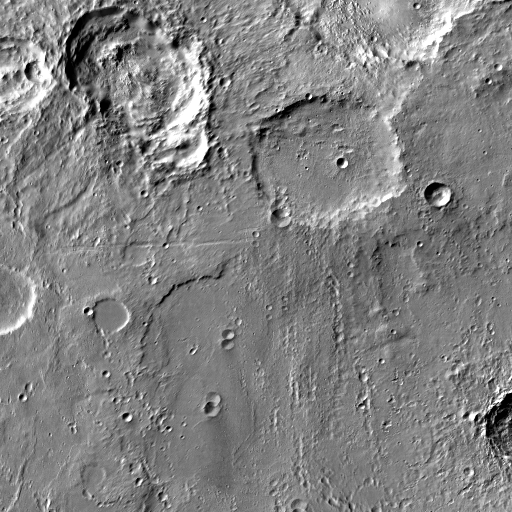
Crater classes present: Background, Other, Layered, Buried, Secondary